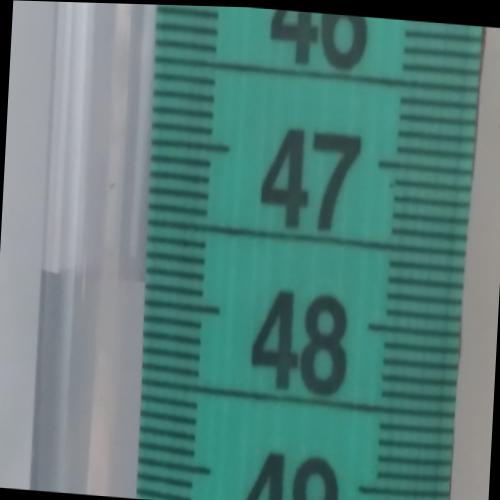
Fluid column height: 47.9 cm